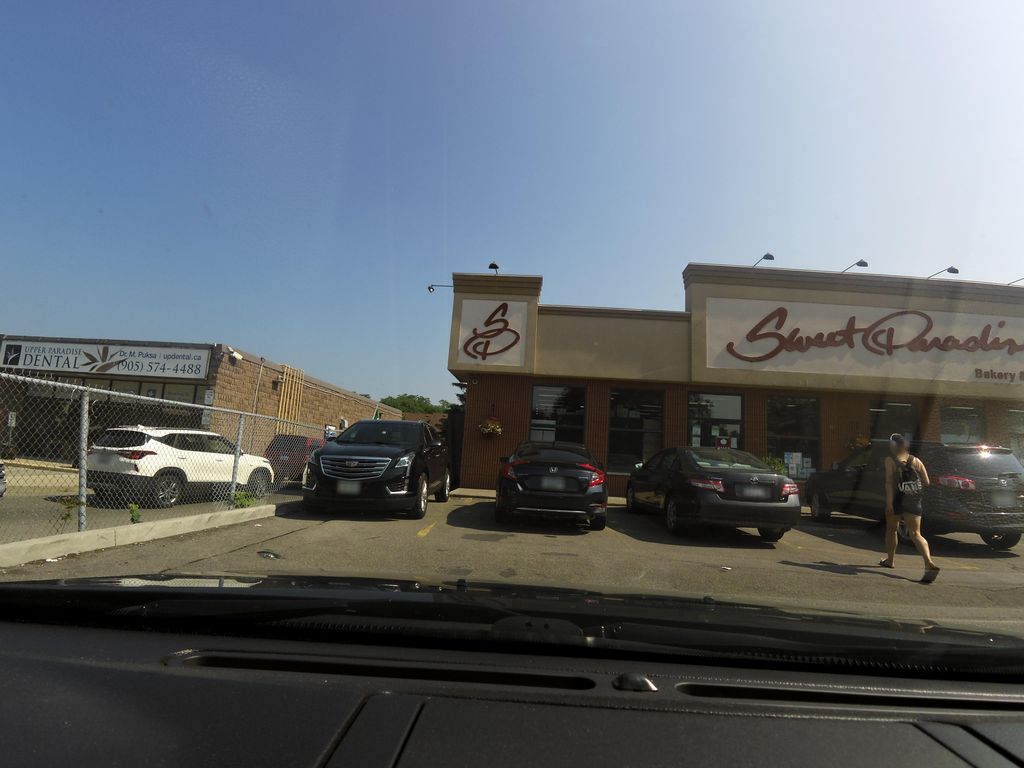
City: hamilton